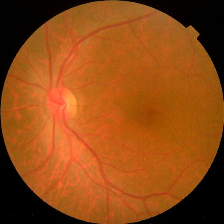
Diabetic retinopathy grade: No DR